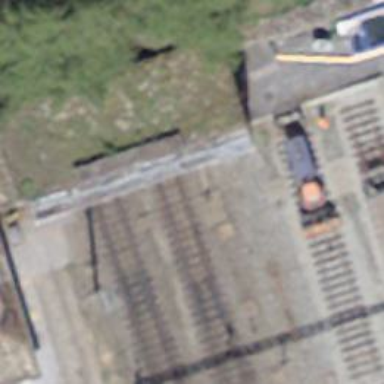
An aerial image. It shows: Railway switch.